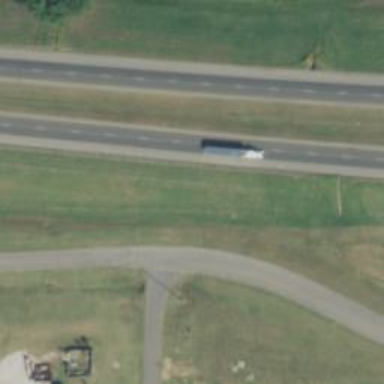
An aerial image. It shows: This image shows trunk highway that functions as expressway.